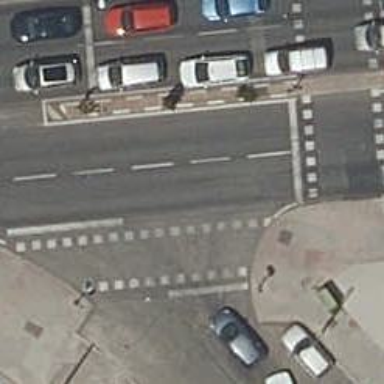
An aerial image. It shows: Road crossing with traffic signals.